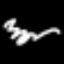
Label: squiggle